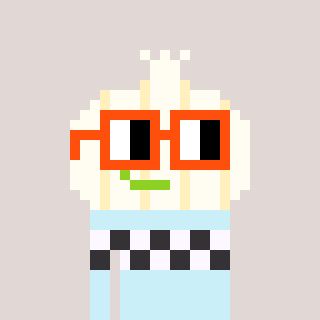
a pixel art character with square orange glasses, a garlic-shaped head and a cold-colored body on a warm background